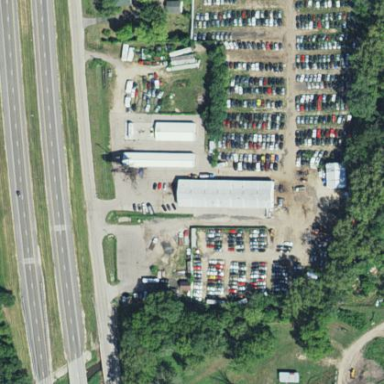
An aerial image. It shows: Scrap yard located in industrial area.